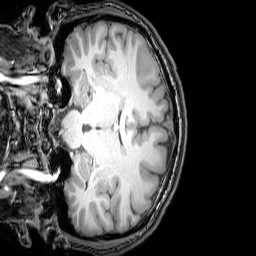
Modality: T1w
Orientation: coronal
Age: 24
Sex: male
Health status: healthy
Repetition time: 0.081 s
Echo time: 0.037 s